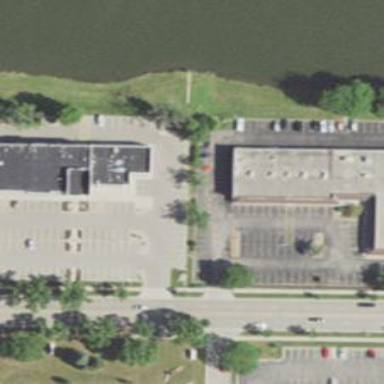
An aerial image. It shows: Commercial building.